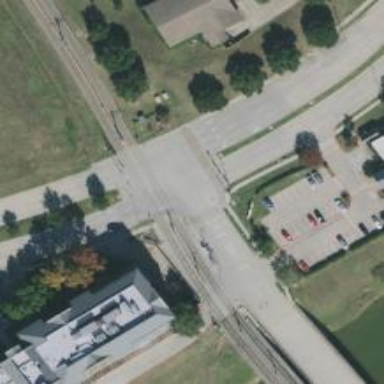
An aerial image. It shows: Crossing for the railway.